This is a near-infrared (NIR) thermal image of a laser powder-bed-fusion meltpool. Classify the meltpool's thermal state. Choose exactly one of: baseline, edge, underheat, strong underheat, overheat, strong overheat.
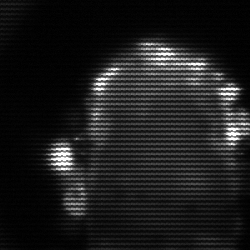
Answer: baseline